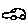
Label: car